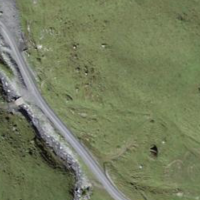
EUNIS habitat code: 23
Species observed at this site:
Marmota marmota